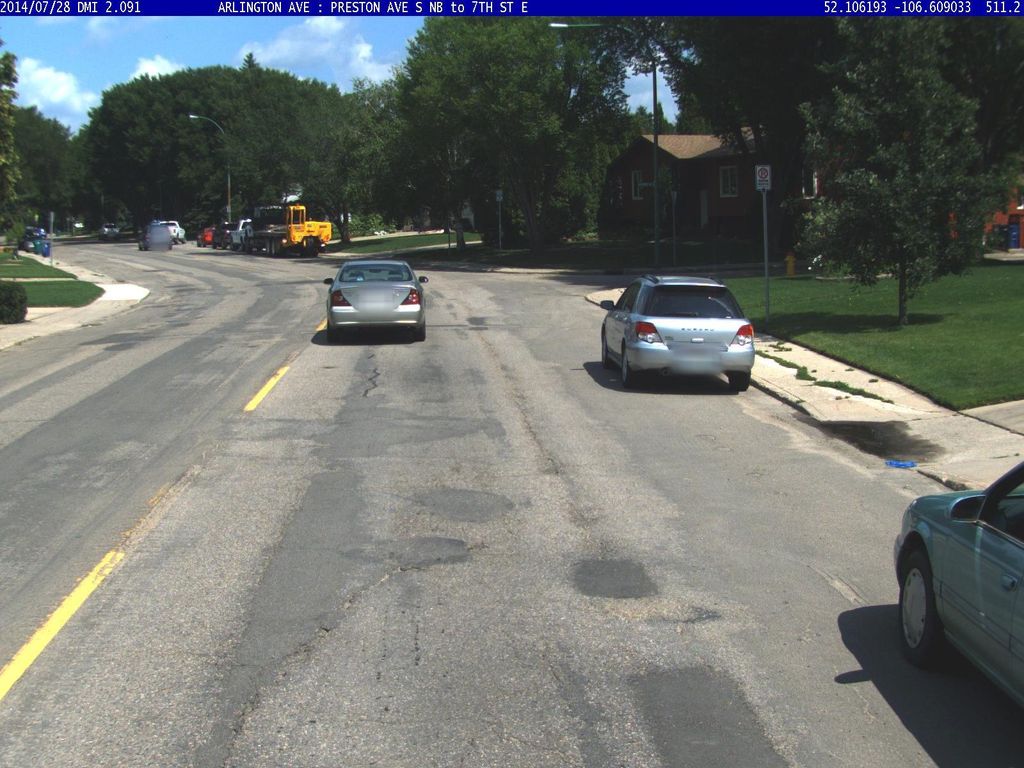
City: saskatoon